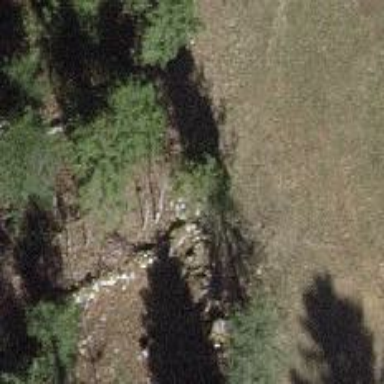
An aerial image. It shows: Dry stone wall barrier.